Field crop: maize
Growth stage: 2
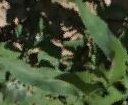
Species: maize